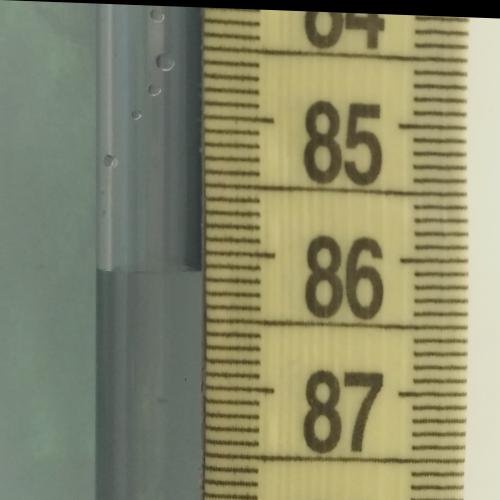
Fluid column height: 86.1 cm